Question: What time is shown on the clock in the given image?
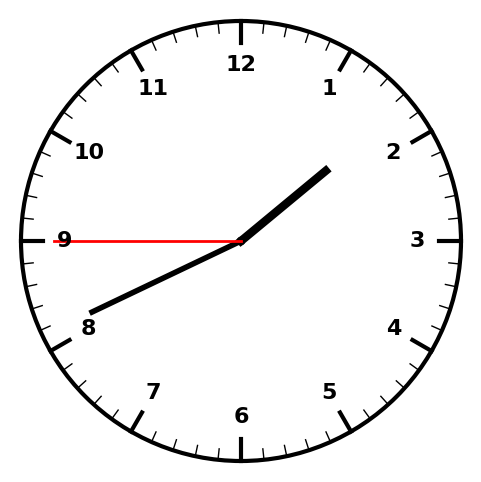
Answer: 01:40:45